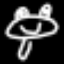
Label: frog